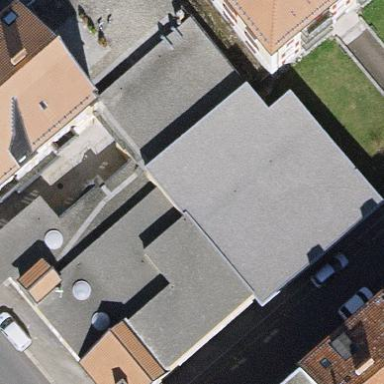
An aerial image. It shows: Building part with flat roof.